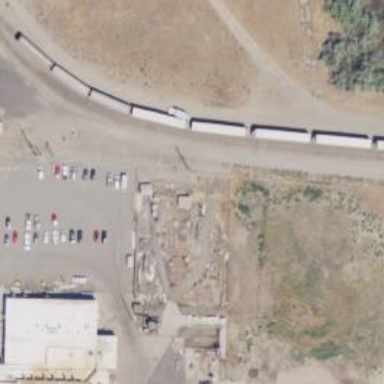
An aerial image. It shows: Railway siding with rails.